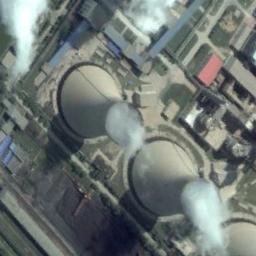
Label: thermal_power_station